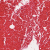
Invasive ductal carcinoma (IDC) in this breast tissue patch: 0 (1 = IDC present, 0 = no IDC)